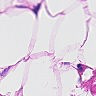
Metastatic tissue present: no